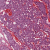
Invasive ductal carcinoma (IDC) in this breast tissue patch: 1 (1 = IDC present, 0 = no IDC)